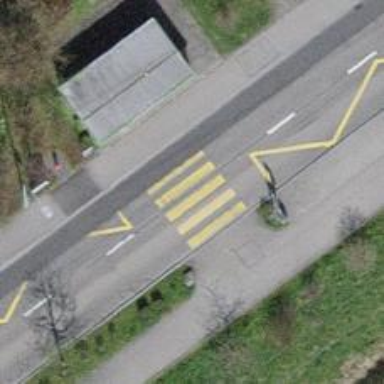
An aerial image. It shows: Pedestrian crossing with zebra markings on footway.